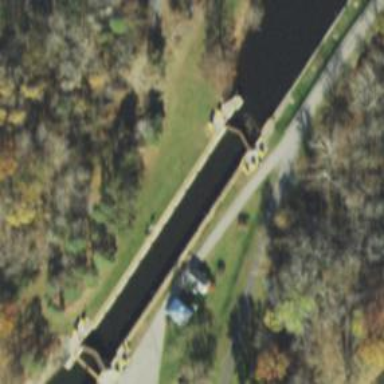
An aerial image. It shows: Lock gate on waterway.